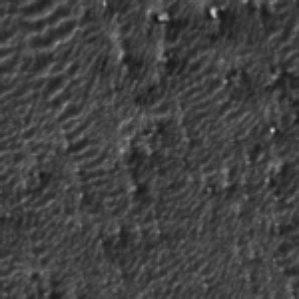
Label: frost